Question: From this morning I'm searching for a solution without any lucks. Can you please tell me how to disable this thing who appears when I press TAB?

This is my .vimrc file:
'''
set nocompatible
filetype off
set rtp+=~/.vim/bundle/vundle/
call vundle#rc()
" This is the Vundle package, which can be found on GitHub.
" For GitHub repos, you specify plugins using the
" 'user/repository' format
Plugin 'gmarik/vundle'
" We could also add repositories with a ".git" extension
Plugin 'scrooloose/nerdtree.git'
" To get plugins from Vim Scripts, you can reference the plugin
" by name as it appears on the site
Plugin 'Buffergator'
" Syntax hihgler
Plugin 'scrooloose/syntastic'
" Pluginper gli snippet
Plugin 'msanders/snipmate.vim'
" Plugin per la gestione delle parentesi, per maggiori informazioni: https://github.com/jiangmiao/auto-pairs
Plugin 'jiangmiao/auto-pairs'
" Now we can turn our filetype functionality back on
filetype plugin indent on
" Enable syntax high.
syntax on
" Set the default charset
set encoding=utf-8 nobomb
" Enable line number
set number
" Highligth cursor line
set cursorline
" Set tab as 2 white space
set tabstop=4
set shiftwidth=4
set softtabstop=4
set expandtab
" Enable mouse in all mode
set mouse=a
" Show the cursor position
set ruler
" Show the filename inside the titlebar
set title
" Strip trailing whitespace (,ss)
function! StripWhitespace()
let save_cursor = getpos(".")
let old_query = getreg('/')
:%s/\s\+$//e
call setpos('.', save_cursor)
call setreg('/', old_query)
endfunction
" Map CTRL+n to toggle nerdtree
map <C-n> :NERDTreeToggle<CR>
" close vim if the only window left open is a NERDTree
autocmd bufenter * if (winnr("$") == 1 && exists("b:NERDTreeType") && b:NERDTreeType == "primary") | q | endif
filetype plugin on
" More Common Settings.
set scrolloff=3
set autoindent
set showmode
set hidden
set visualbell
'''
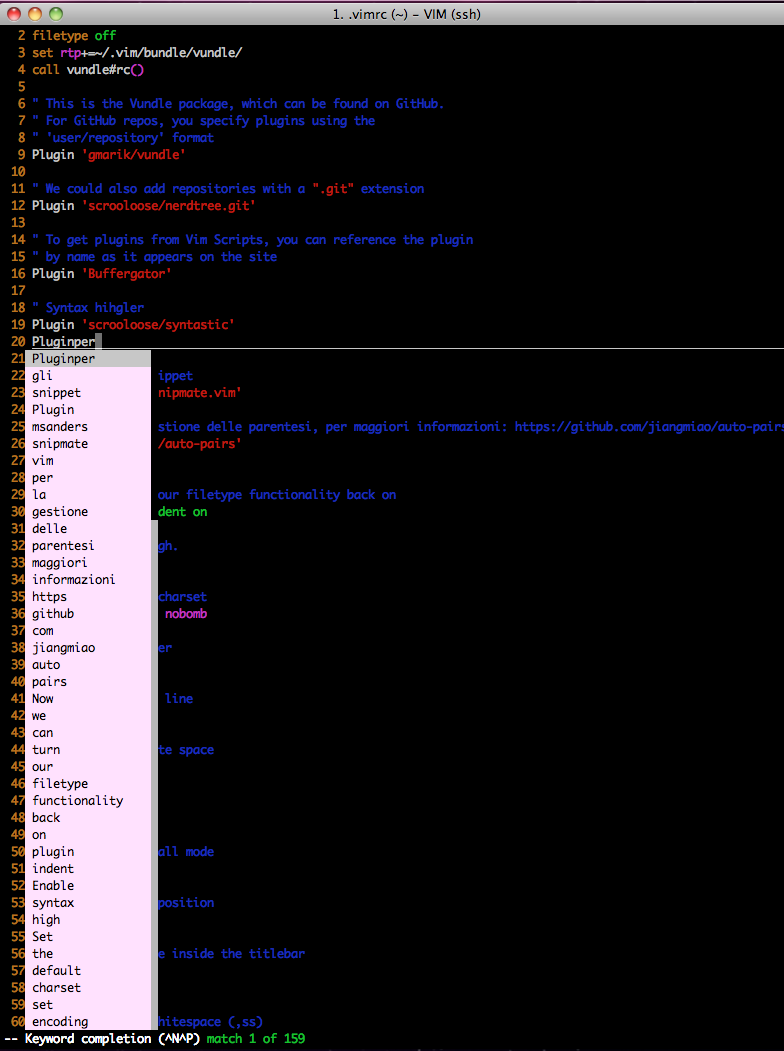
Answer: It seems you have typed as mentioned at the bottom of your screenshot.
This is the default key for keyword completion. You might try to find out why and where was remaped to completion with ':verbose imap <Tab>' it will show you the last place where it has been redefined.
I would have suspected something like <URL> which use for every kind of completion but I don't see it in your .vimrc.